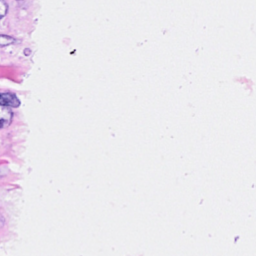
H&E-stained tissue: Breast